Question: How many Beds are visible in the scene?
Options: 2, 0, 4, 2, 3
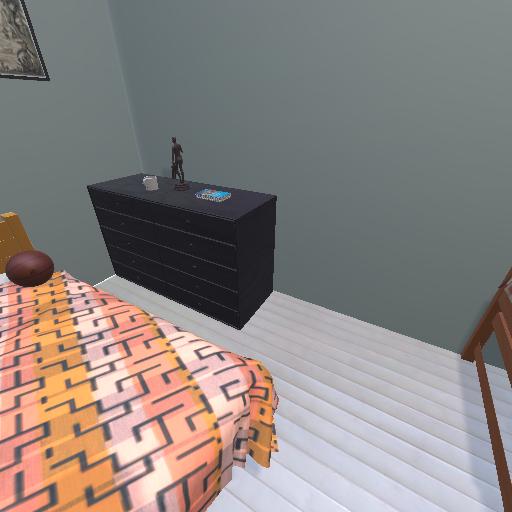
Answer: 2